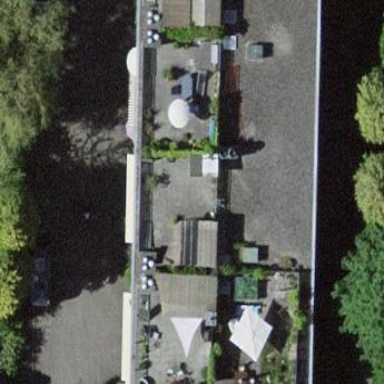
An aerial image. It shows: Terrace building.